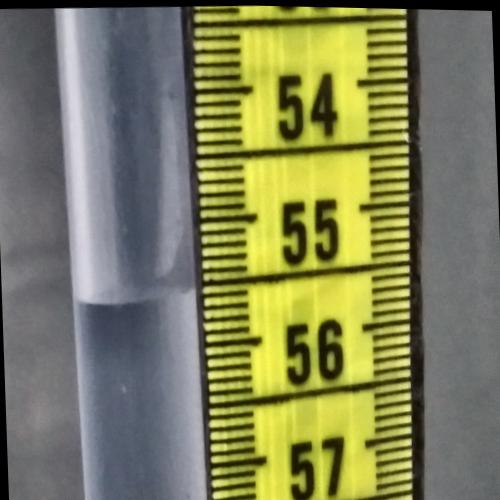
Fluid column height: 55.6 cm